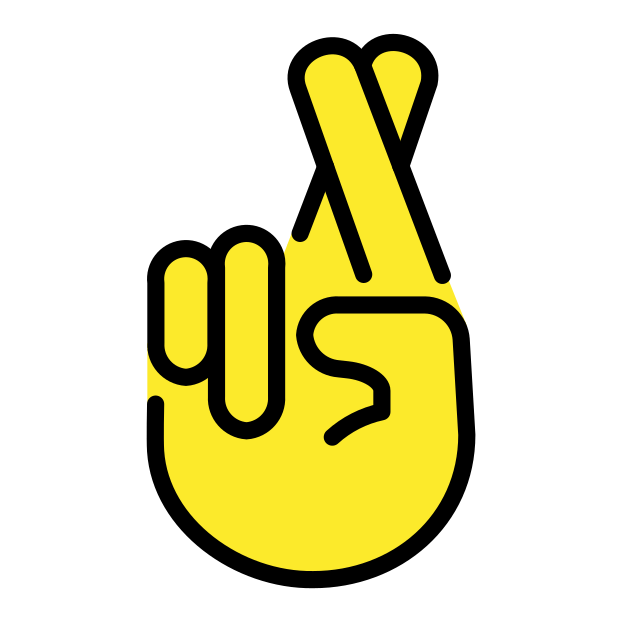
Emoji: 🤞
Name: hand with index and middle fingers crossed
Unicode: 0x1f91e